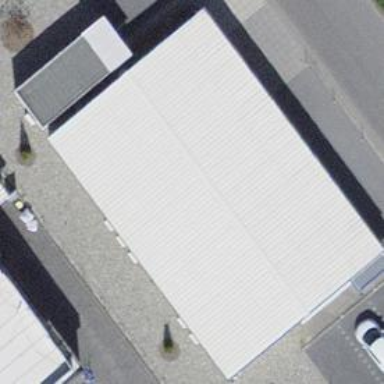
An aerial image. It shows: Retail building.